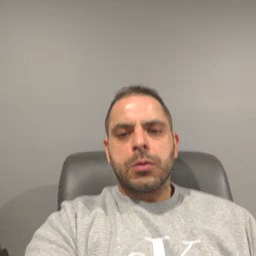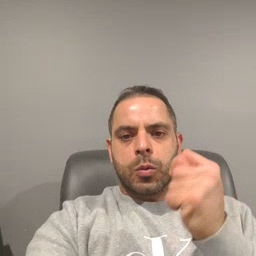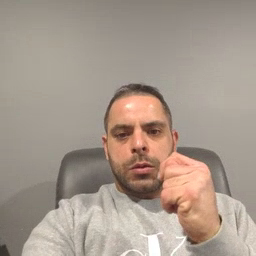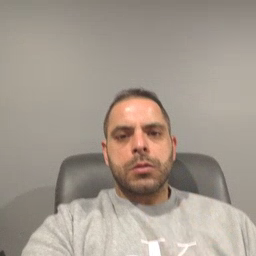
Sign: toy